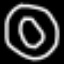
Label: donut